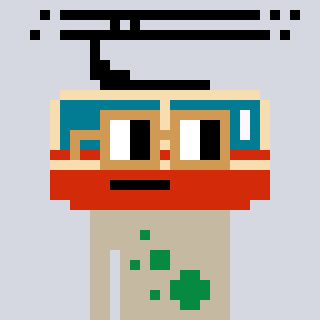
a pixel art character with square brown glasses, a tram wagon-shaped head and a bege-colored body on a cool background